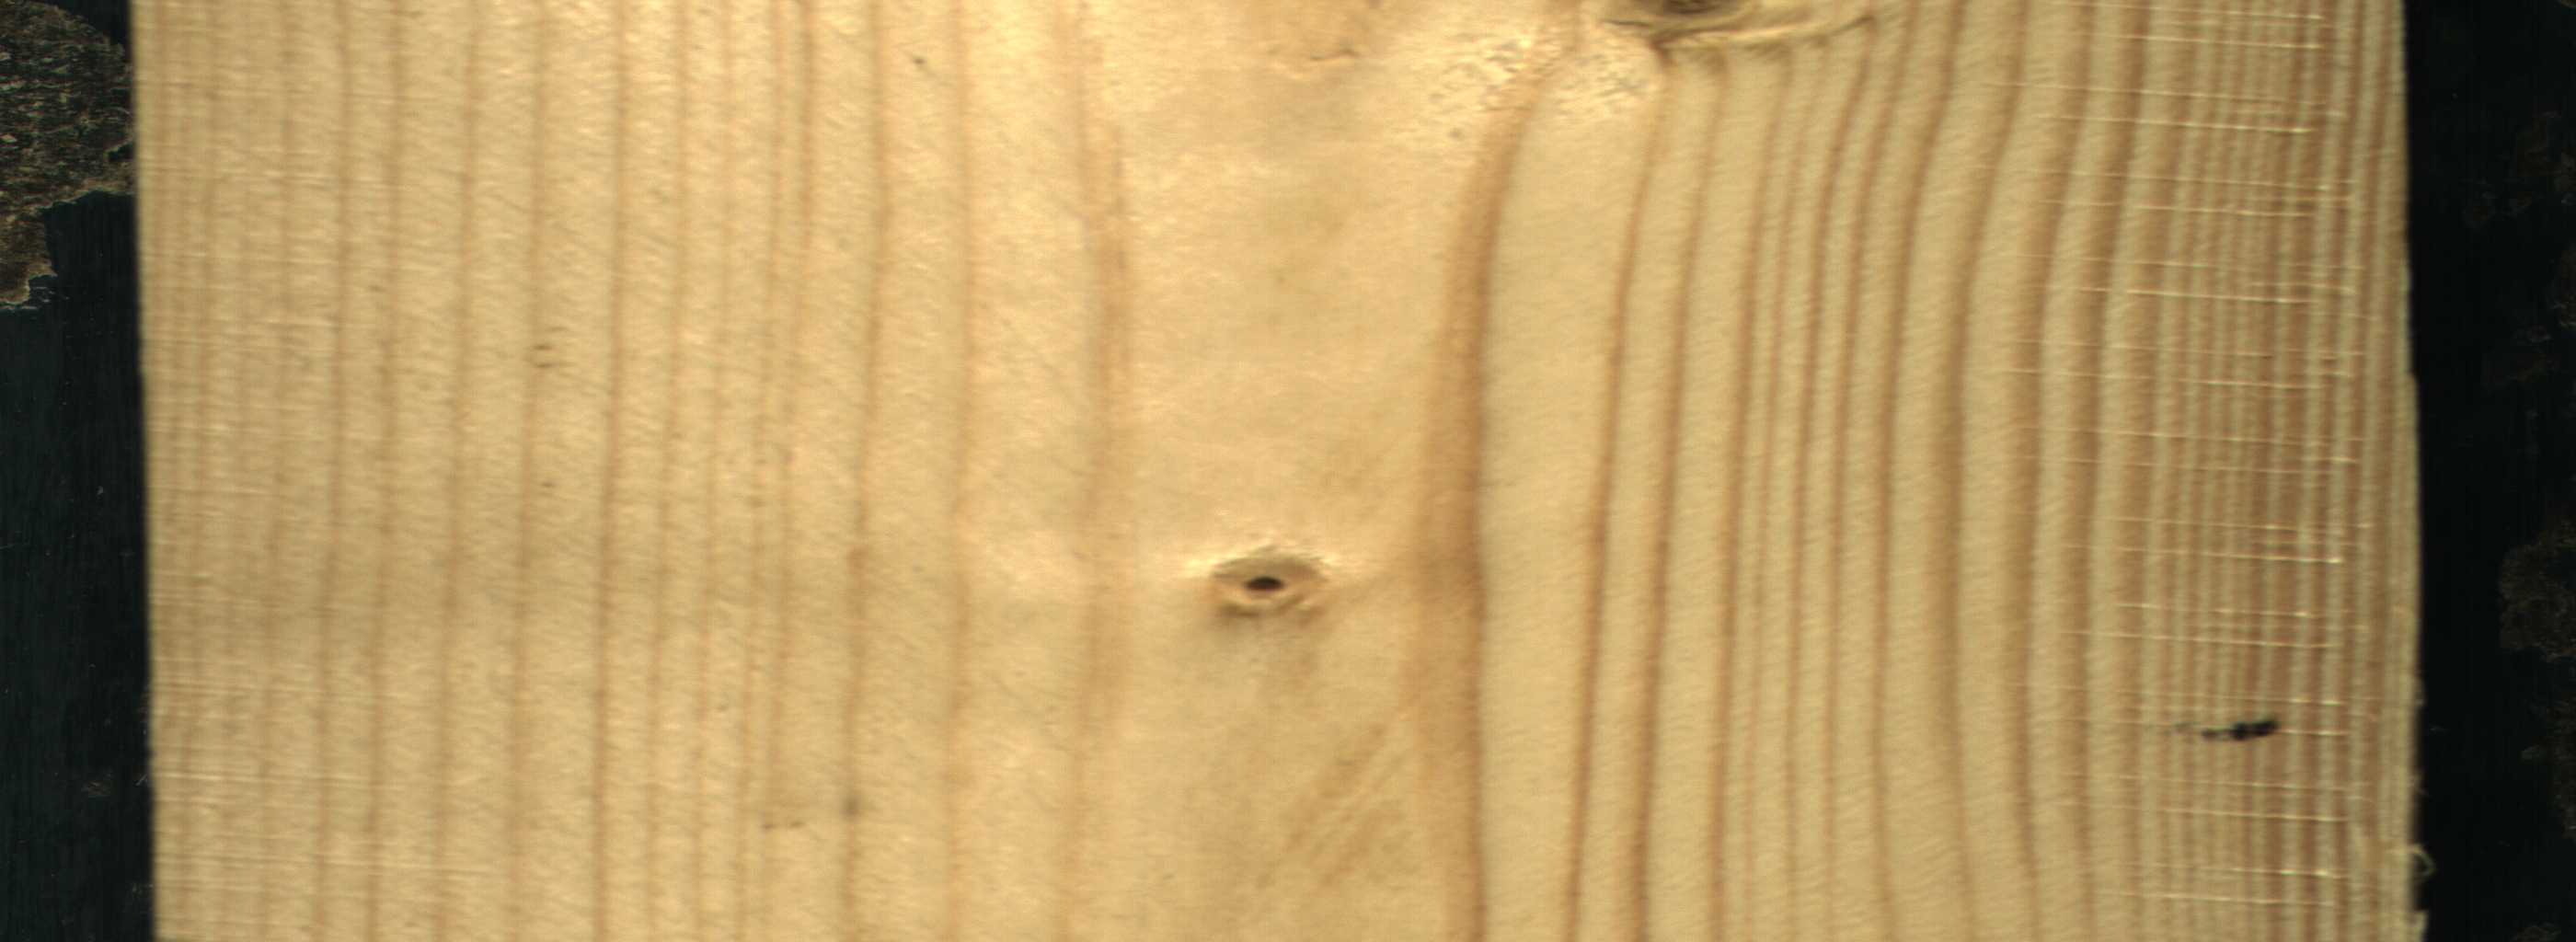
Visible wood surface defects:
Live_Knot
Live_Knot